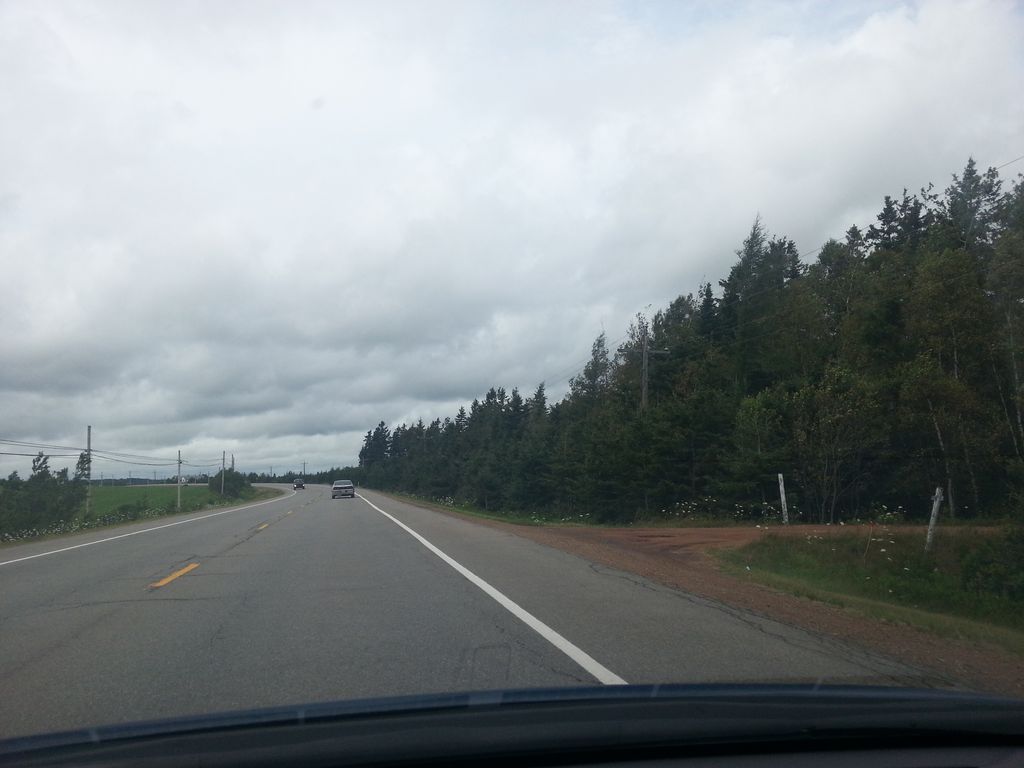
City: charlottetown